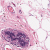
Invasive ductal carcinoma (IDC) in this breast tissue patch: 0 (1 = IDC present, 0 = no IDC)